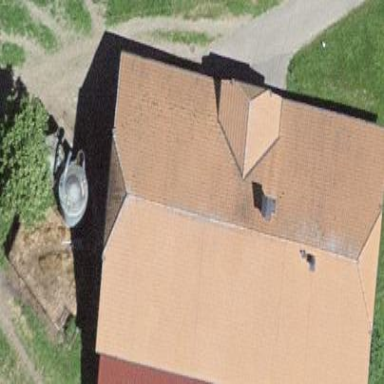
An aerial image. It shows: Farm building.